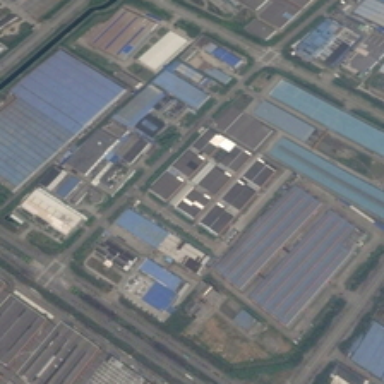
Many buildings and some green trees are in an industrial area .